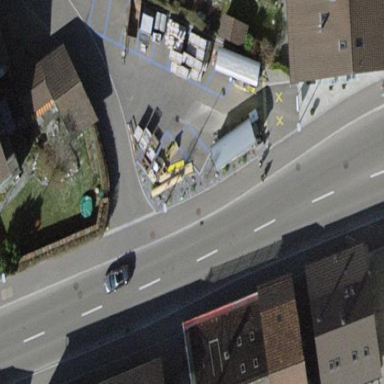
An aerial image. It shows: Parking area with surface.